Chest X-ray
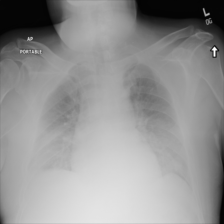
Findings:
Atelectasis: negative
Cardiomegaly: negative
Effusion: negative
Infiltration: negative
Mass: negative
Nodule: negative
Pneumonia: negative
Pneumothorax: negative
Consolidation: negative
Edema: negative
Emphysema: negative
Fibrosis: negative
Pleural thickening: negative
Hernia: negative